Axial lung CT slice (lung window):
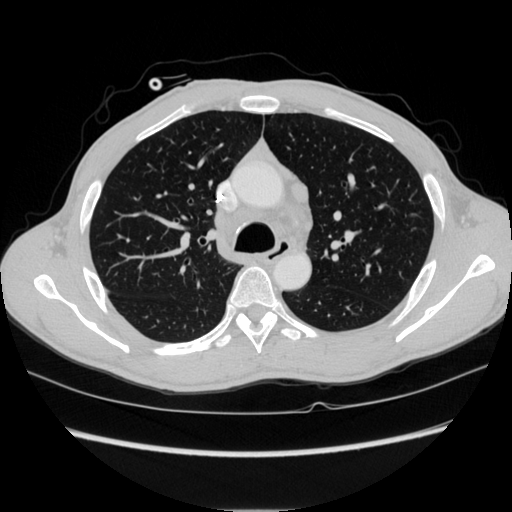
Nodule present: no